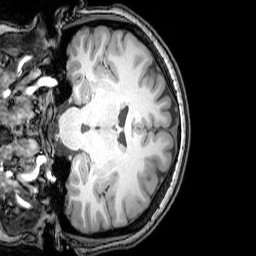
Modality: T1w
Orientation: coronal
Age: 24
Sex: female
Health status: healthy
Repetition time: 0.081 s
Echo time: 0.037 s